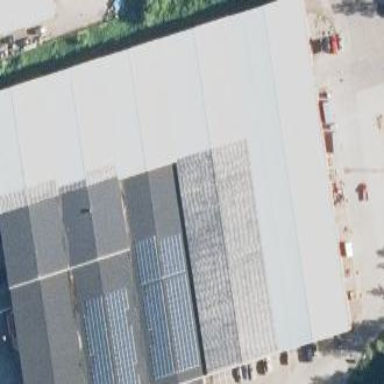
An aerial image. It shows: Industrial building.